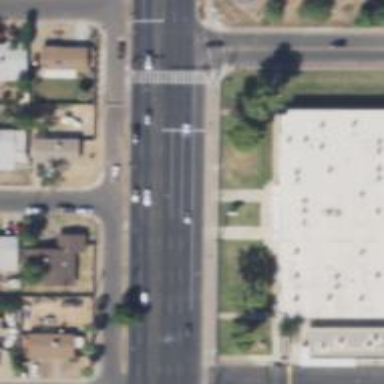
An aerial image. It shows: Solid stop line on the road marking.